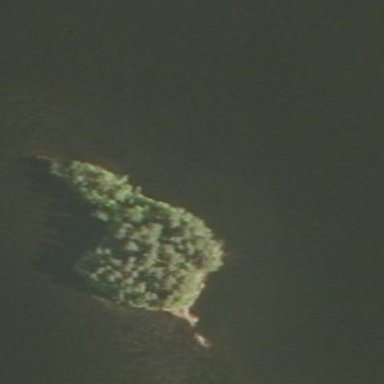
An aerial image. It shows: Island covered with dense forest.